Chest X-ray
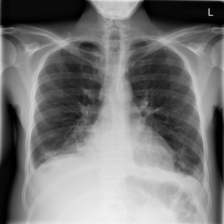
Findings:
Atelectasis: negative
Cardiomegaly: negative
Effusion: negative
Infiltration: negative
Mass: negative
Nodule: negative
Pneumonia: negative
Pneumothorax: negative
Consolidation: negative
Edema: negative
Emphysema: negative
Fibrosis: negative
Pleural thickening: negative
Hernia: negative